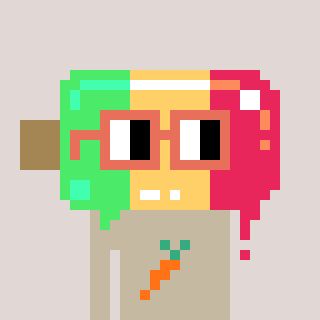
a pixel art character with square orange glasses, a icepop-shaped head and a bege-colored body on a warm background